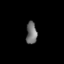
Tissue: lung
Cell type: Myeloid cells
Senescence score: 0.1931
Nuclear area (px): 233
Mean DAPI intensity: 114.657